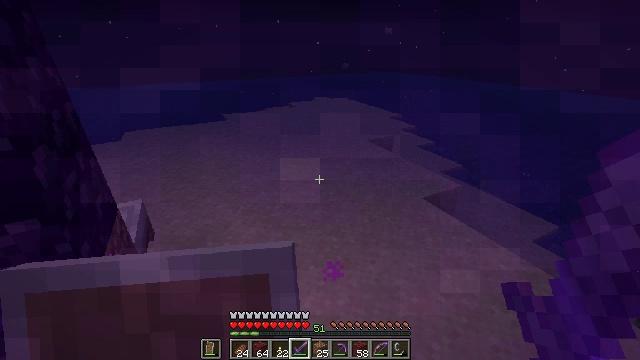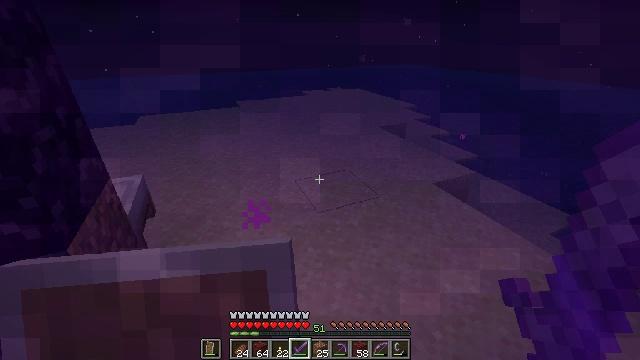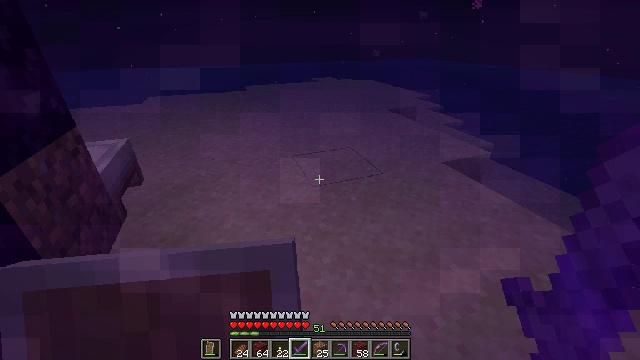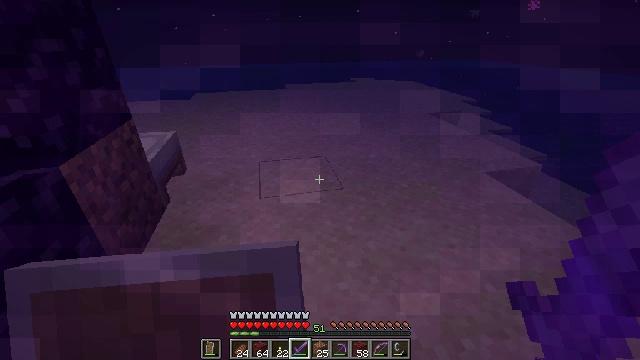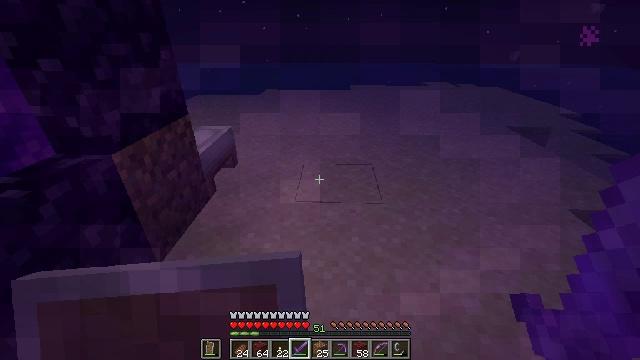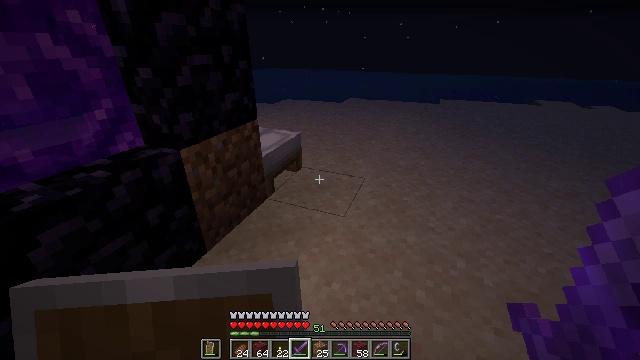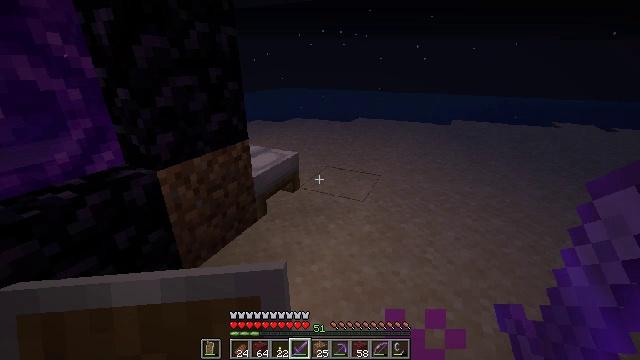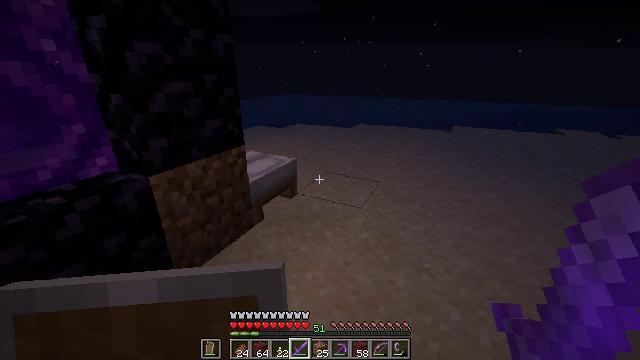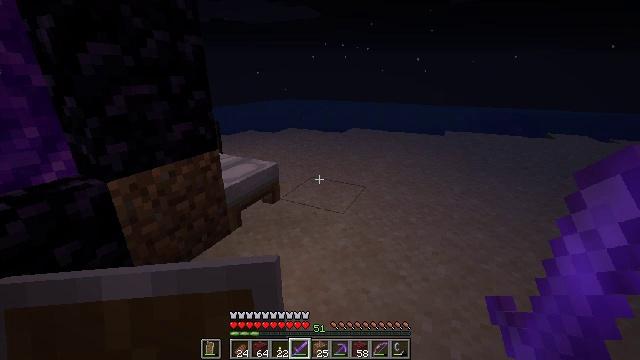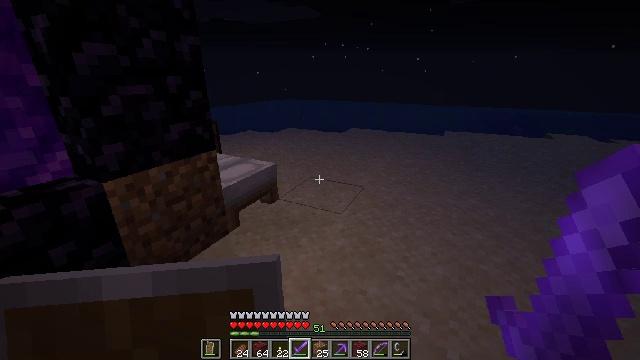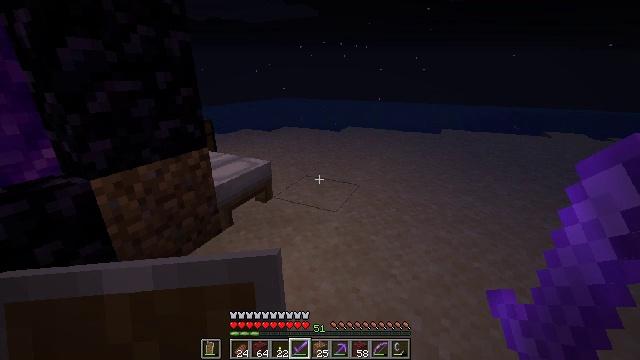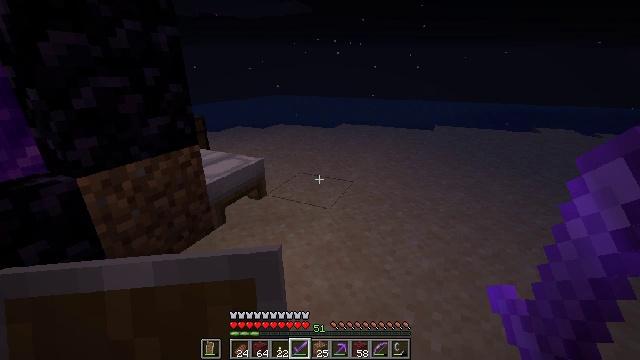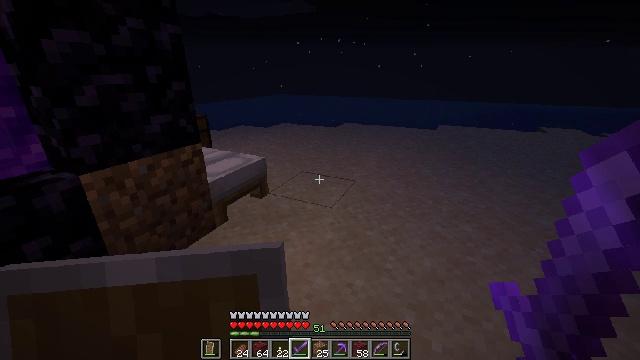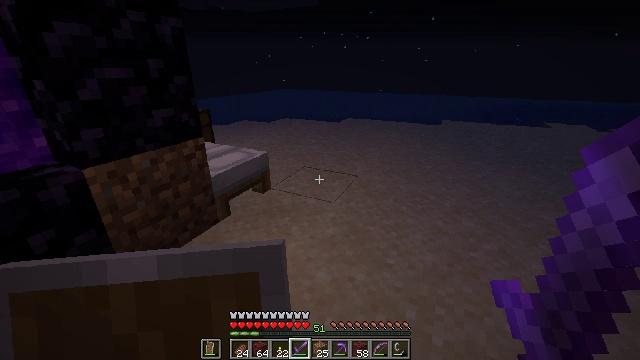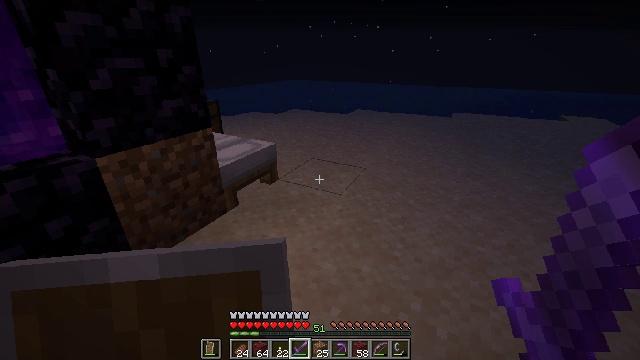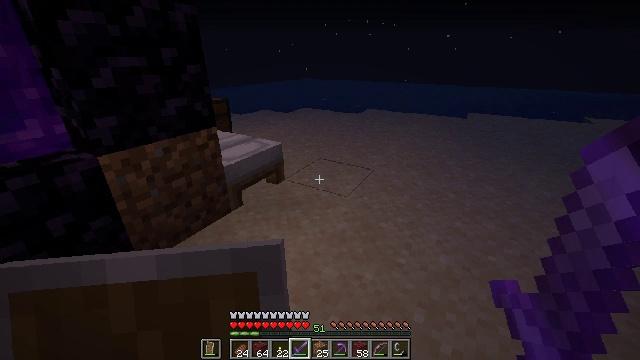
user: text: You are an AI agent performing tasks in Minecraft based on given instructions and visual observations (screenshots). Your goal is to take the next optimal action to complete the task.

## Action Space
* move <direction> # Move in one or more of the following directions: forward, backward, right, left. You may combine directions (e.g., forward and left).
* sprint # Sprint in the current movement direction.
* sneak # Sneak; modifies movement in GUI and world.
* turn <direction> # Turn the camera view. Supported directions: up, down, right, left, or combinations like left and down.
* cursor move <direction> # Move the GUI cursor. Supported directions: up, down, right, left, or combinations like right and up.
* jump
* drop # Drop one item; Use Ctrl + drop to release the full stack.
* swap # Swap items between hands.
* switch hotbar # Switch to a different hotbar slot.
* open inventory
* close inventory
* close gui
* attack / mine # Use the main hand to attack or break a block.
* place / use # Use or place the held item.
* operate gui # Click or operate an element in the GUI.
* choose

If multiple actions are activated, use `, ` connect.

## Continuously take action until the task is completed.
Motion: motion action
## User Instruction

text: Combat enemy.
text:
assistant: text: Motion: move forward and move right, turn left and down
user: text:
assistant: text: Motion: move forward and move right, turn left
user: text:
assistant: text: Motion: move forward and move right, turn left
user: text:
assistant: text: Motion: move forward and move right, turn left
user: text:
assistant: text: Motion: move forward and move right, turn left and up
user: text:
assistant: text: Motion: move forward and move right, turn left and up
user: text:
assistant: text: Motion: move right, turn up
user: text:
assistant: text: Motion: no_op
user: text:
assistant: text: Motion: no_op
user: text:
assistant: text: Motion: no_op
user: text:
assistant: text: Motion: turn right
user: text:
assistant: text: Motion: no_op
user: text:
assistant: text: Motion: turn down
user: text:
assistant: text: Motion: turn left and down
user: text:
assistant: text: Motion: move forward and move right, turn left
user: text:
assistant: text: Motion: move forward and move right, turn left
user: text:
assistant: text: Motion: move forward and move right, turn left
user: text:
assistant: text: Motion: move forward and move right, turn left
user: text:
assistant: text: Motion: move forward and move right, turn left
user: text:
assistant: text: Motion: move forward and move right, turn left
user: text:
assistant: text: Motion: move forward and move right, turn left
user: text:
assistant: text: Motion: move forward and move right, turn left
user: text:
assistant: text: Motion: move forward and move right, turn left
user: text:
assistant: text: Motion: move forward and move right, turn left
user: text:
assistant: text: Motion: move forward and move right, turn left
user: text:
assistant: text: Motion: move forward and move right, turn left
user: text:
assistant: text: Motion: move forward and move right, turn left
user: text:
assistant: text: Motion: move forward and move right, turn left
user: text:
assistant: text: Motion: move forward and move right, turn left
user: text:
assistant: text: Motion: move forward and move right, turn left